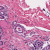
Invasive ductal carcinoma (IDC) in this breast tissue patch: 0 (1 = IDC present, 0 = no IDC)